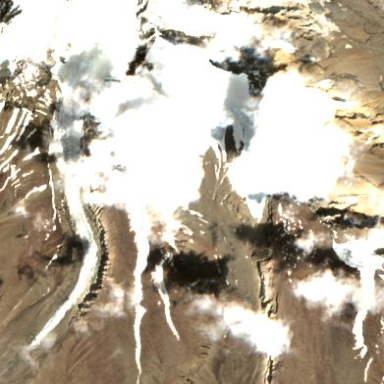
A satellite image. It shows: Stunning view of glacier.